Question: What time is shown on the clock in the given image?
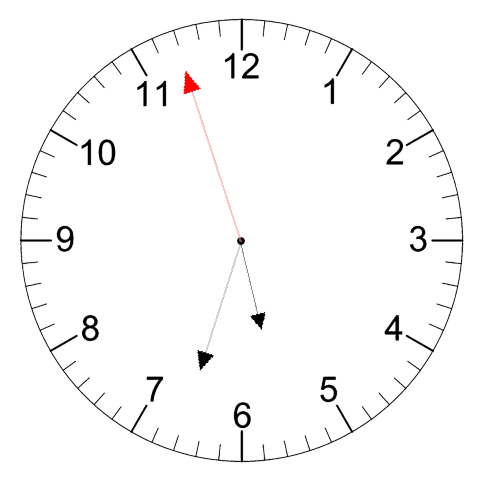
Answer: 05:32:57